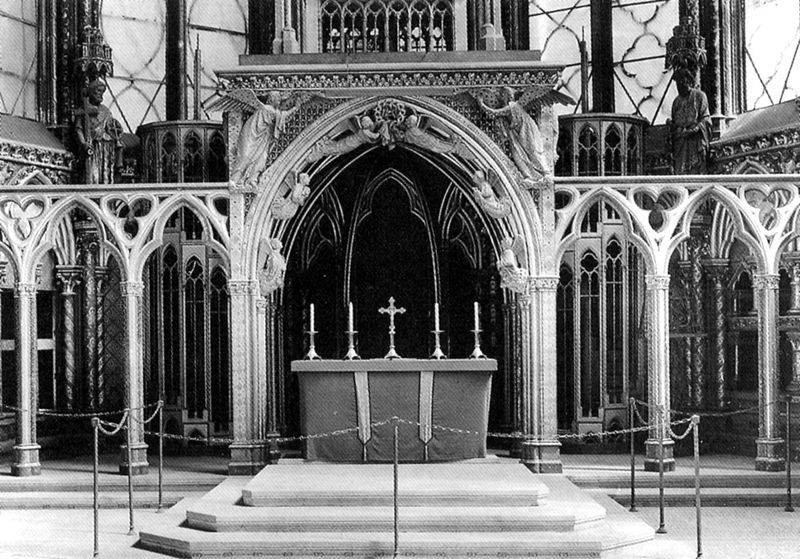
Titel: Sainte-Chapelle in Paris
Standort: Paris (EU - F - Ile-de-France)
Schlagwörter: flügel, fenster, schwarz, säule, säulen, weiss, kirche, gotik, engel, skulptur, bogen, kette, treppen, detail, kerze, kerzen, leuchter, stufen, foto, bögen, kreuz, altar, portal, lettner, chor, kruzifix, gothik, petrus, gothisch, absperrung, fot, maßwerk, vierung, dreipass, chorfiguren, letner, kreuzaltar, kerhenhalter, vierungsaltar, maßwerkbogen, maßwerkbögen